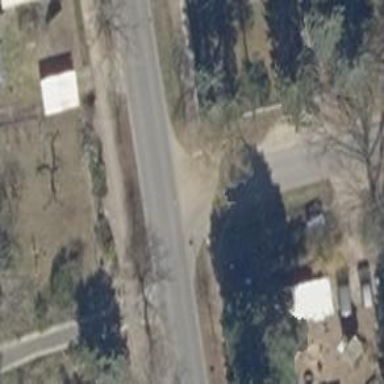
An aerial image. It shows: Tertiary road with asphalt surface. Separate sidewalks on both sides of the road.